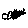
Label: hexagon